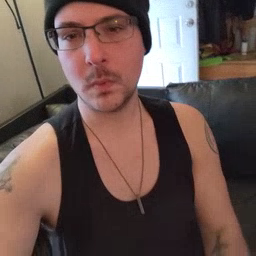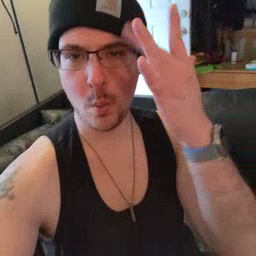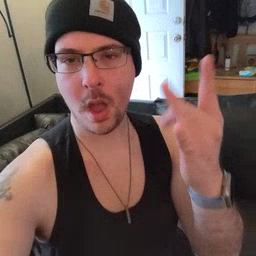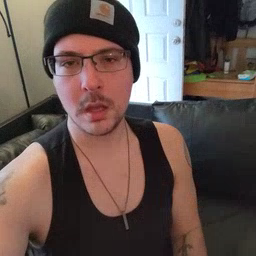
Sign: why